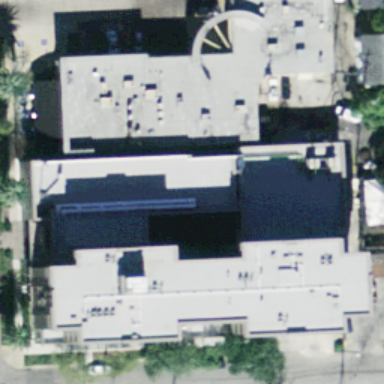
There are some buildings with white roofs .